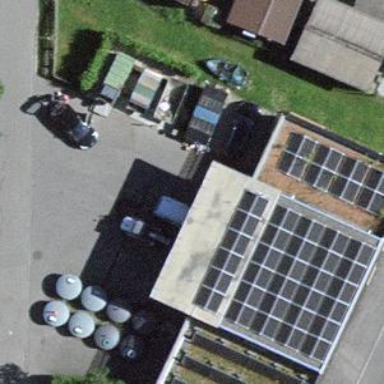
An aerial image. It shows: Fence around recycling facility.